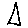
Label: triangle